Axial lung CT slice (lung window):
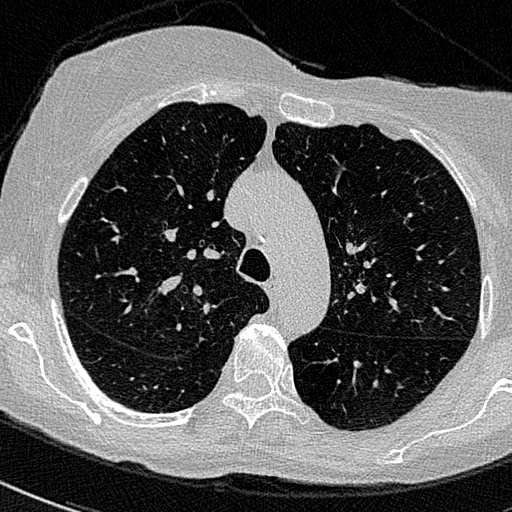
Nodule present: no